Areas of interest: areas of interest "Park Square"
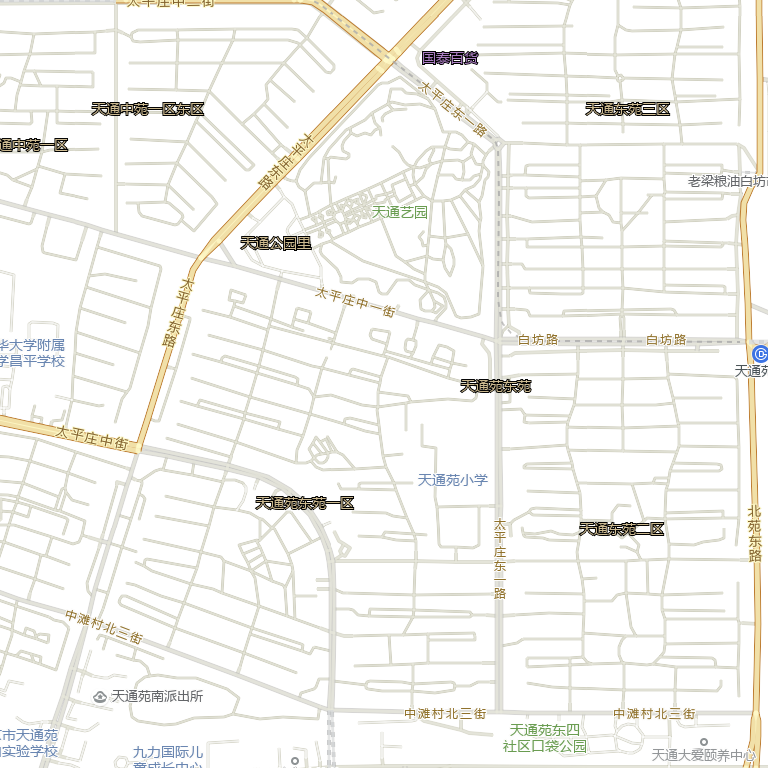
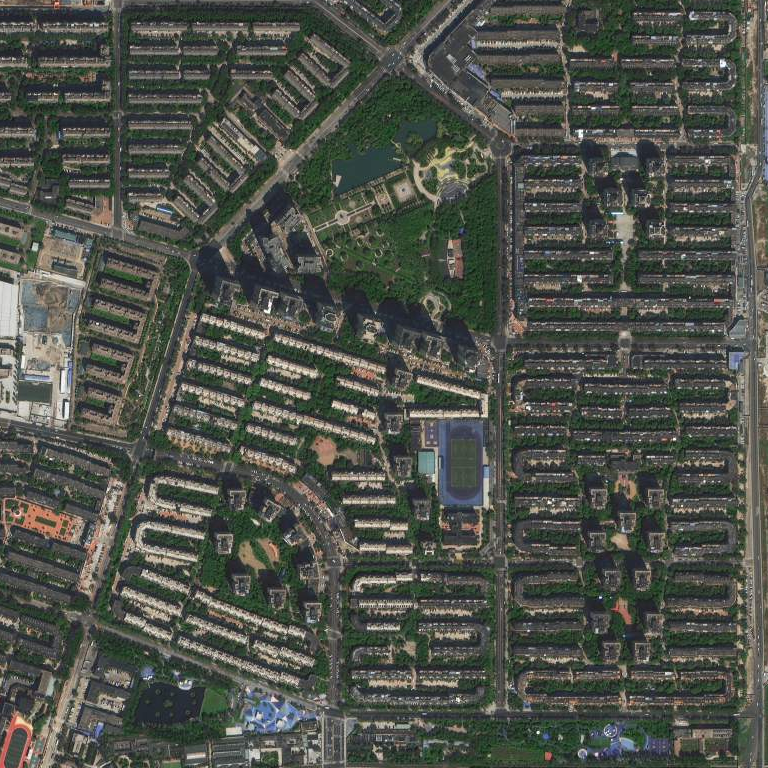